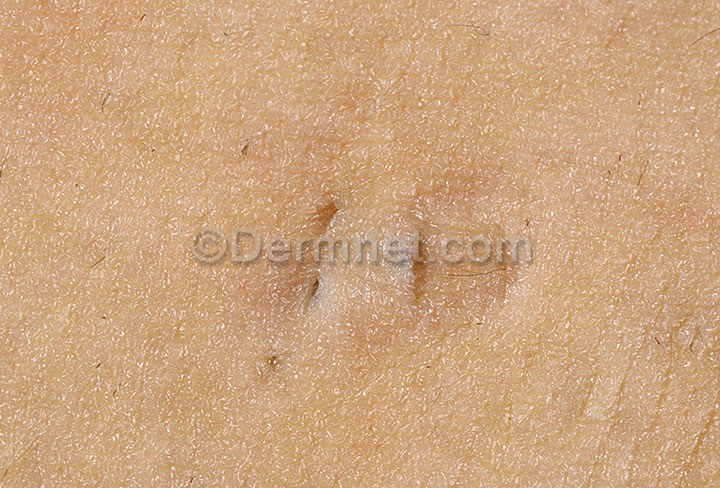
Disease: Acne and Rosacea Photos